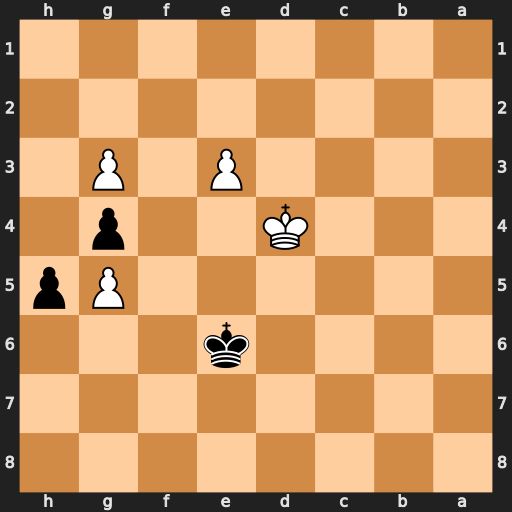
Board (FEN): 8/8/4k3/6Pp/3K2p1/4P1P1/8/8
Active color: b
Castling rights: -
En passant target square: -
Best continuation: h4 e4 h3